Question: I am trying to display an adMob Ad Banner a the top of the screen. However, as seen below, it is displaying in the middle. Anyone know how I can fix this?
main.xml:
'''
<?xml version="1.0" encoding="utf-8"?>
<LinearLayout
xmlns:android="http://schemas.android.com/apk/res/android"
ndroid:id="@+id/linearLayout"
android:orientation="vertical"
android:layout_width="fill_parent"
android:layout_height="fill_parent"
android:gravity="center"
android:background="@drawable/main_bg" >
<LinearLayout
android:id="@+id/linearLayout"
android:orientation="vertical"
android:layout_width="fill_parent"
android:layout_height="wrap_content"
android:layout_alignParentTop="true" />
<LinearLayout
android:orientation="horizontal"
android:layout_width="fill_parent"
android:paddingTop="30dip"
android:layout_height="wrap_content"
android:gravity="center" >
<ImageButton
android:id="@+id/mnwvbutton"
android:layout_width="wrap_content"
android:layout_height="wrap_content"
android:layout_marginRight="15dip"
android:background="@drawable/mnwvicon" />
<ImageButton
android:id="@+id/reportsbutton"
android:layout_width="wrap_content"
android:layout_height="wrap_content"
android:background="@drawable/reportsicon" />
</LinearLayout>
<ImageButton
android:id="@+id/mnwvshowbutton"
android:layout_width="wrap_content"
android:layout_height="wrap_content"
android:background="@drawable/showicon"
android:paddingTop="30dip" />
</LinearLayout>
'''
This is where I add the AdView the my LinearLayout in my code:
'''
// Admob Banner ***********
layout = (LinearLayout)findViewById(R.id.linearLayout);
adView = new AdView(this, AdSize.BANNER, "a14ed285a63276d");
layout.addView(adView);
adView.loadAd(new AdRequest());
// *************************
'''
Here is what appears on my screen:

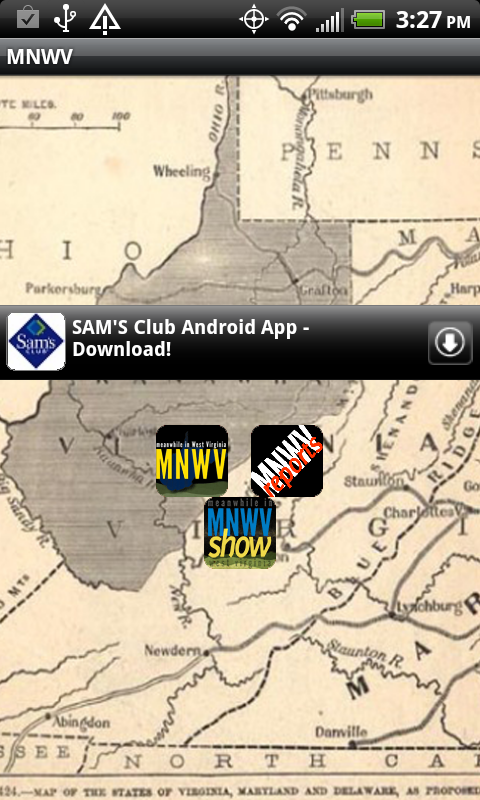
Answer: I suggest you to use relativ layout. In the following layout, based on yours, the ad layout has for id "adLayout":
'''
<RelativeLayout
xmlns:android="http://schemas.android.com/apk/res/android"
ndroid:id="@+id/linearLayout"
android:orientation="vertical"
android:layout_width="fill_parent"
android:layout_height="fill_parent"
android:background="@drawable/main_bg" >
<LinearLayout
android:id="@+id/adLayout"
android:layout_alignParentTop="true"
android:orientation="vertical"
android:layout_width="fill_parent"
android:layout_height="wrap_content"
android:layout_alignParentTop="true" />
<LinearLayout
android:layout_below="@id/adLayout"
android:orientation="horizontal"
android:layout_width="fill_parent"
android:paddingTop="30dip"
android:layout_height="wrap_content">
[...]
'''